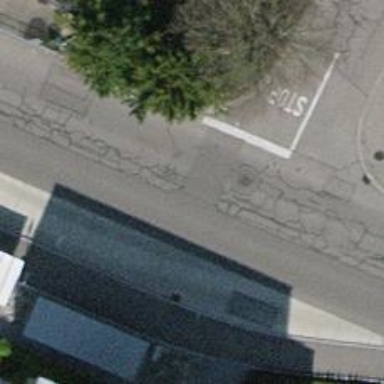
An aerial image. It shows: Bus stop with designated stop position for public transport.